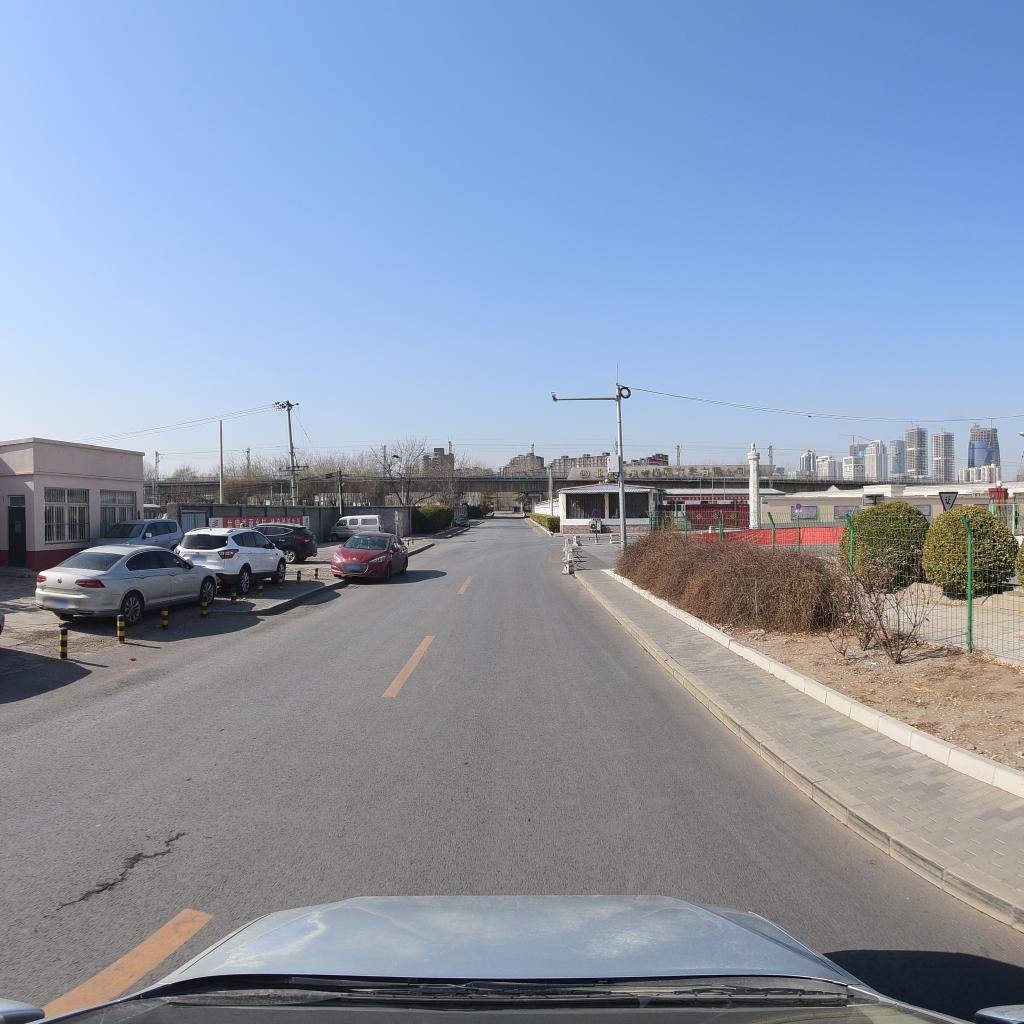
Region: Fengtai
Road damage annotations: longitudinal crack